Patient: sex F, age 60
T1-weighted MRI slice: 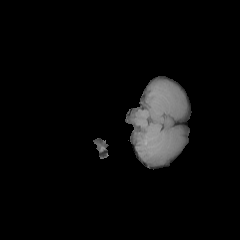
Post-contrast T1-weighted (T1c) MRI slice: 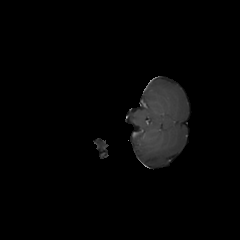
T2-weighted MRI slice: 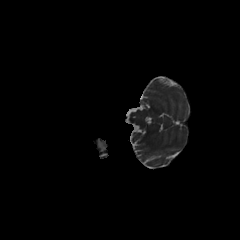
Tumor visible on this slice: no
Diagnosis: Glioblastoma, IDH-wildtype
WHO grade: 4